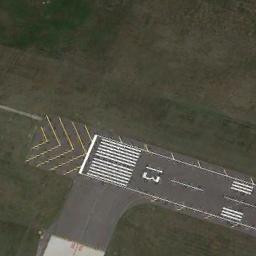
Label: runway